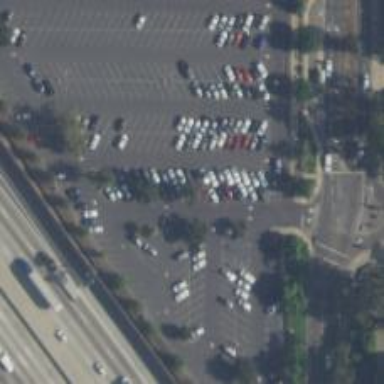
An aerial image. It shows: Parking space is available.